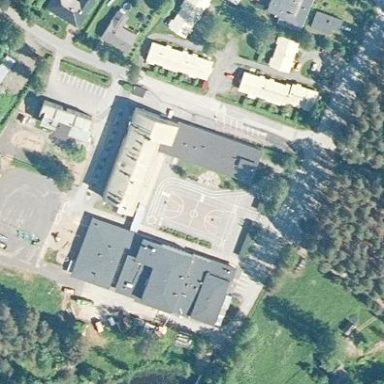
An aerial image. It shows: School with swimming facilities.